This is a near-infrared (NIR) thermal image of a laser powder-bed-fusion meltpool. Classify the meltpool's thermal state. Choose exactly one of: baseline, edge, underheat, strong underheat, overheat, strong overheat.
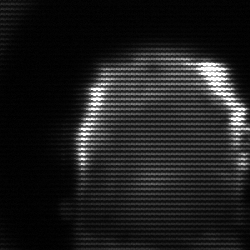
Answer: baseline